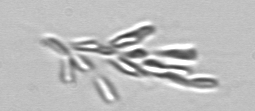
Label: Dinobryon